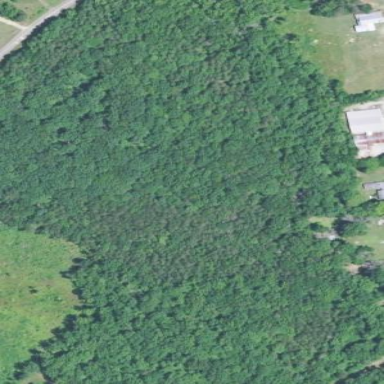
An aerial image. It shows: Mixed woodland area with various types of leaves.